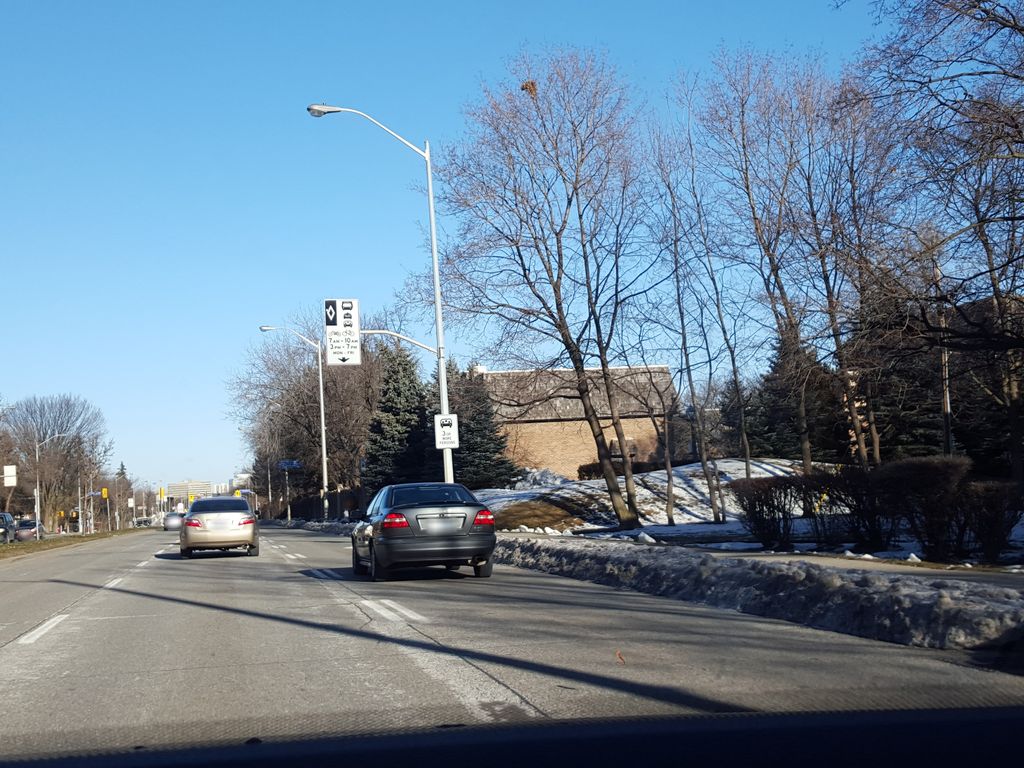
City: toronto